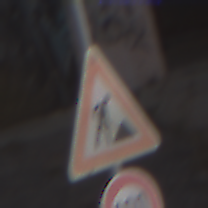
Verkehrszeichen: Arbeitsstelle
Zusatzzeichen unten: Geschwindigkeit130
Umgebung: Outdoor, Suburban
Tageszeit: SunriseSunset
Wetter: PartlyCloudy
Licht: Natural
Jahreszeit: NotSpecified
Kontrast: LowContrast